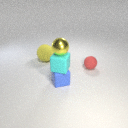
small blue rubber cube in front of small red rubber sphere